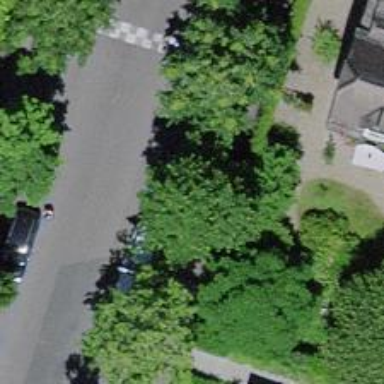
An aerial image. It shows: Tree-lined avenue.